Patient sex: M
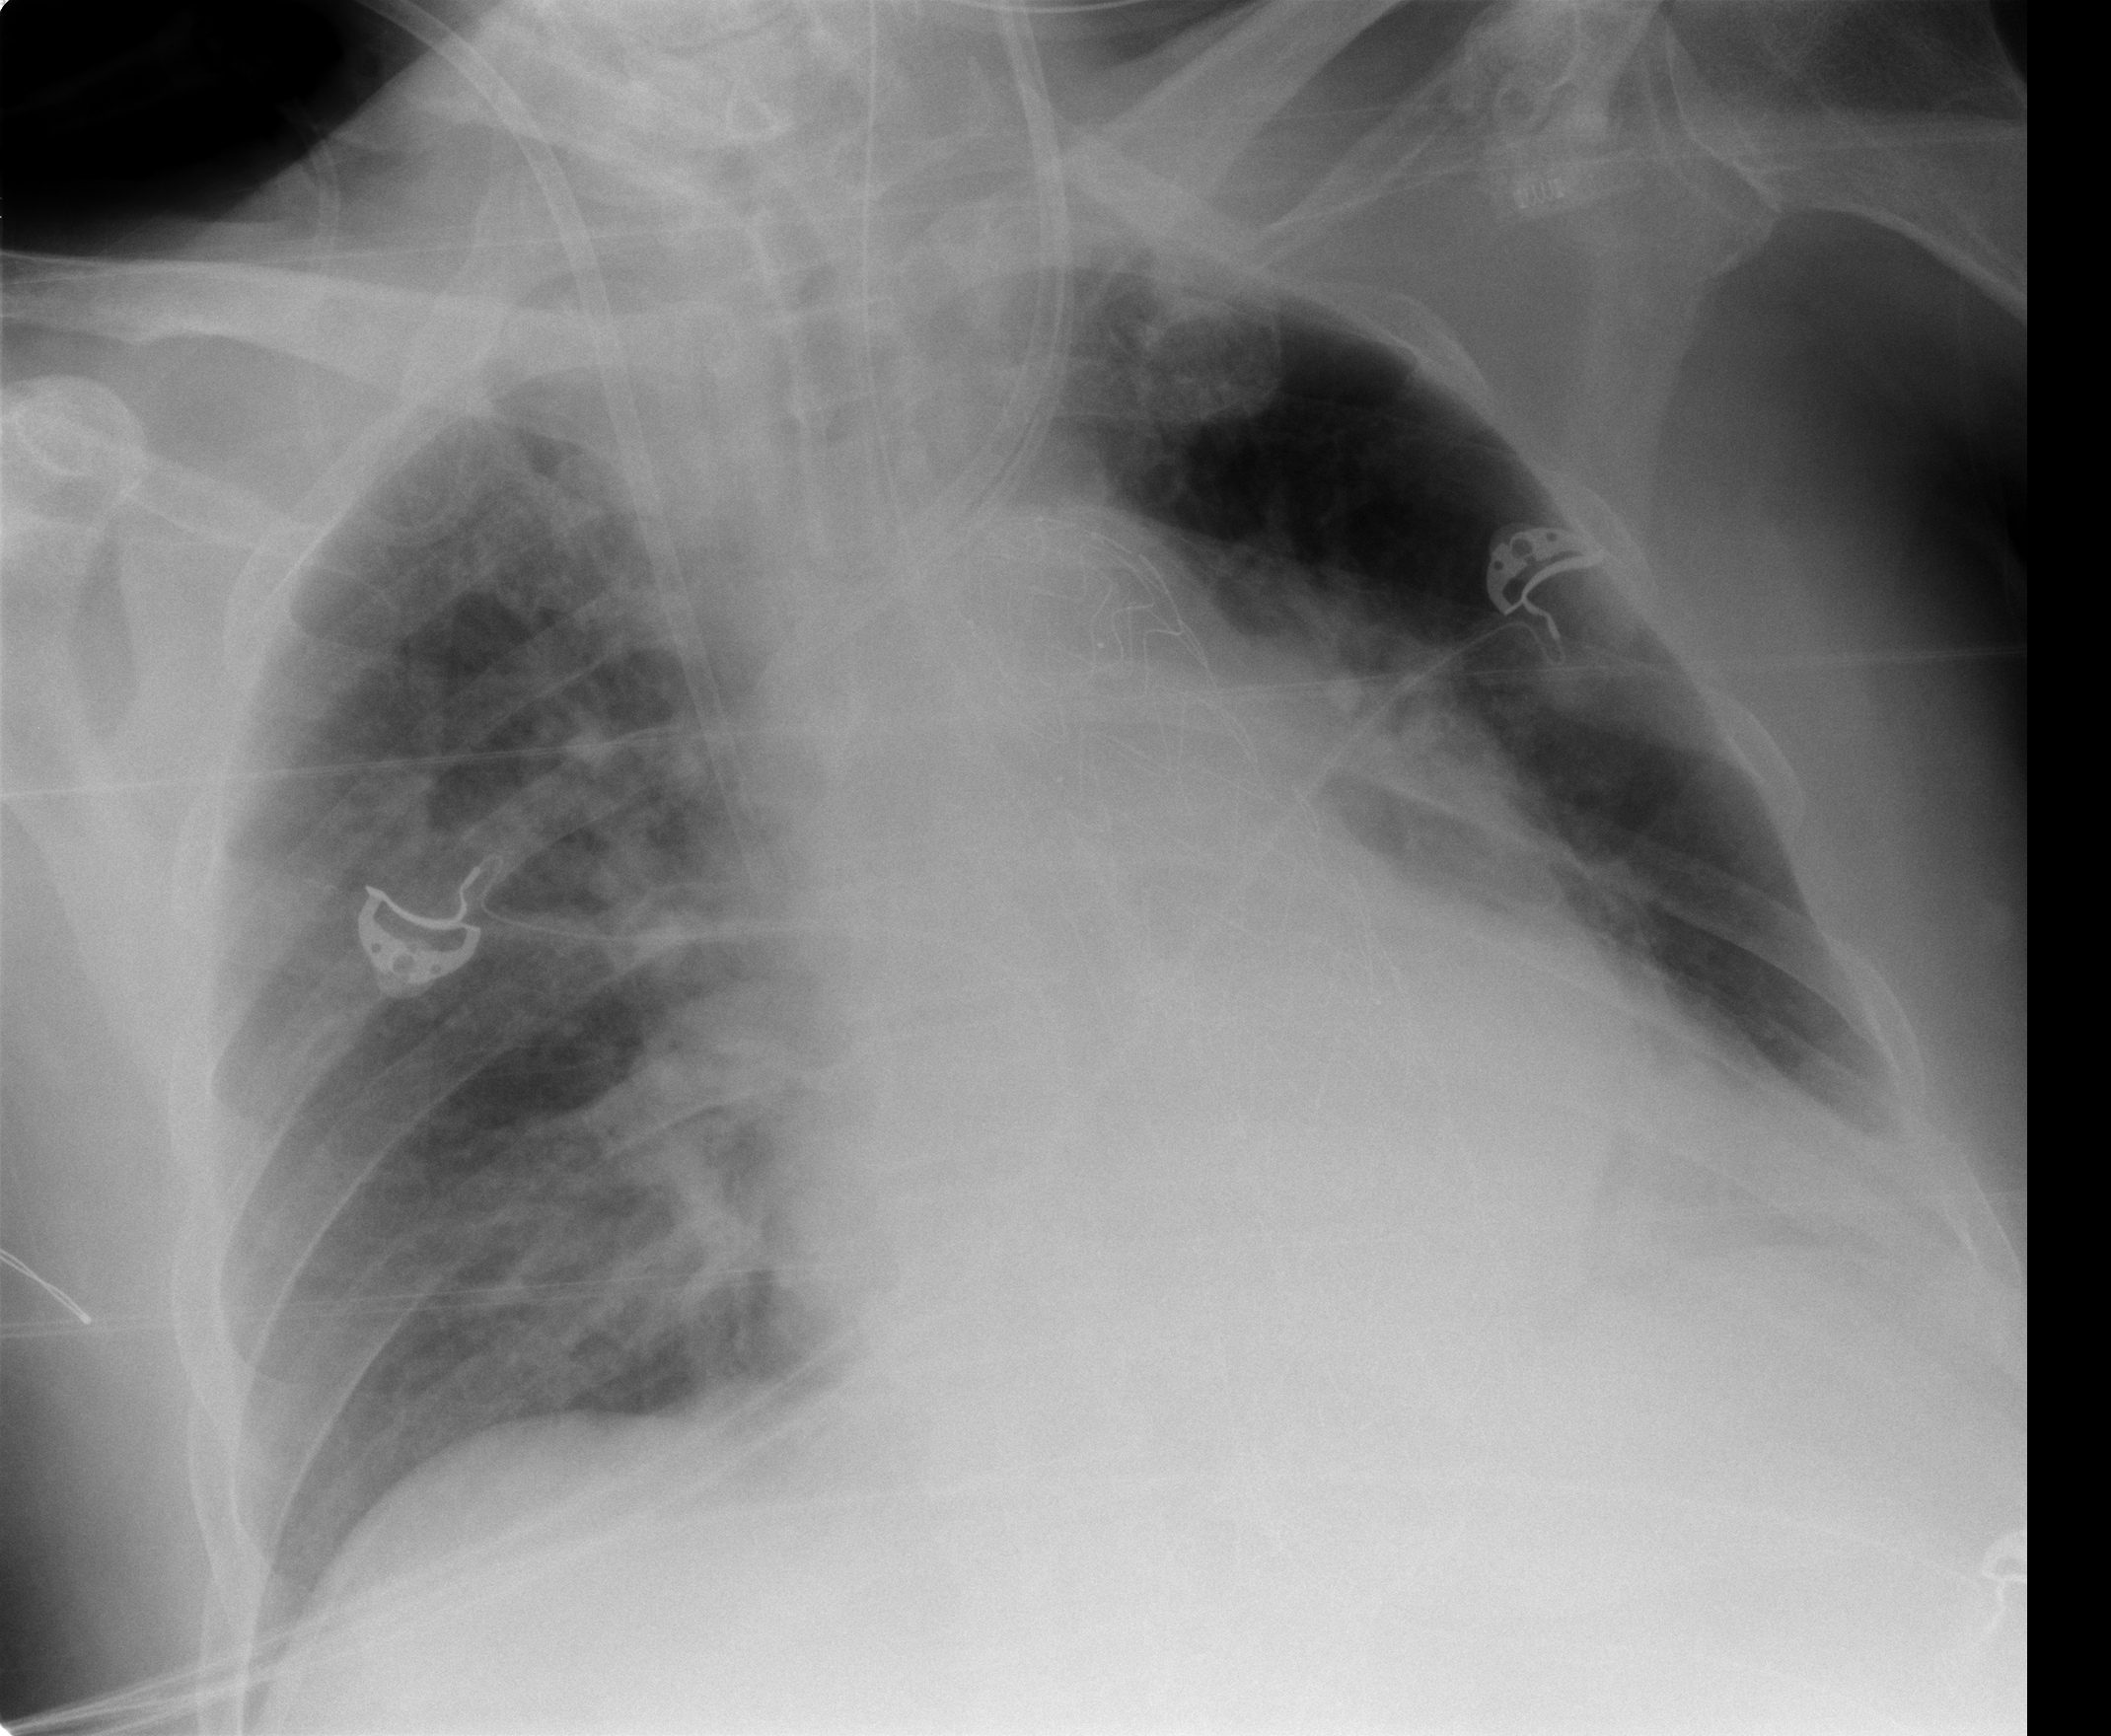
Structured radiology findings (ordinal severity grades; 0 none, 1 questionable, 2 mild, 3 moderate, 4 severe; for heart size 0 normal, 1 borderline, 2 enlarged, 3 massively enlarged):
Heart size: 2
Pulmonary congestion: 2
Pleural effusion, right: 0
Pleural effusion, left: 2
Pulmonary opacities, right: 0
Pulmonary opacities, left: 2
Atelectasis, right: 0
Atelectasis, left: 2